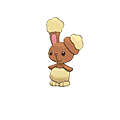
Pok\u00e9mon: buneary